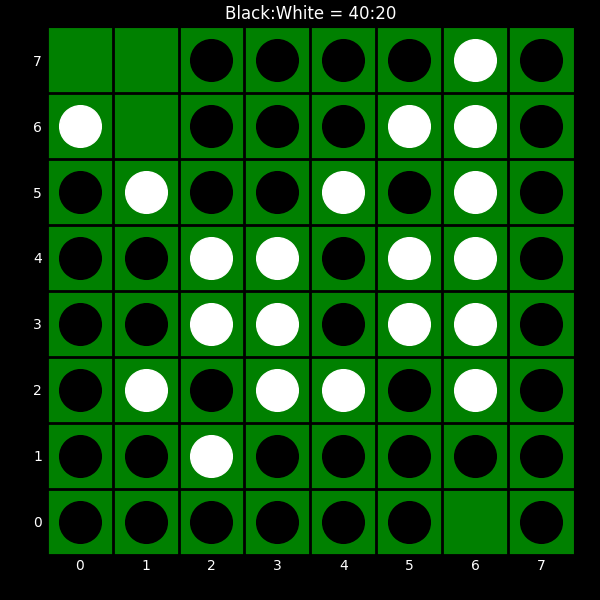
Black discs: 40
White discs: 20